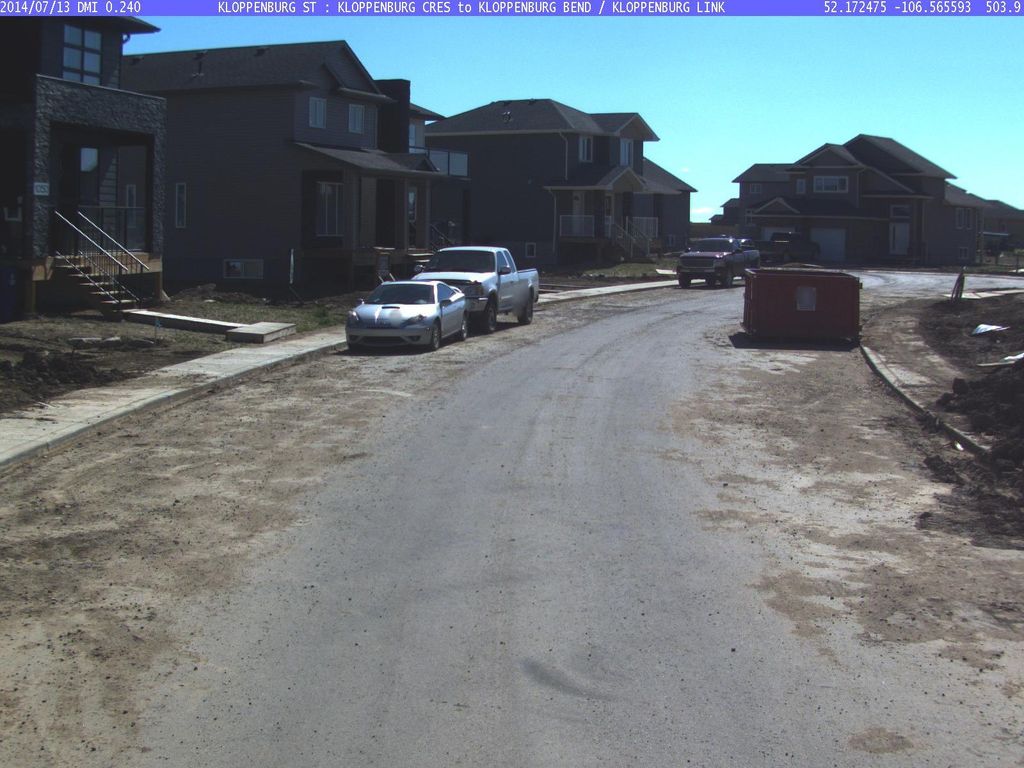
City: saskatoon